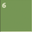
Piece: xx